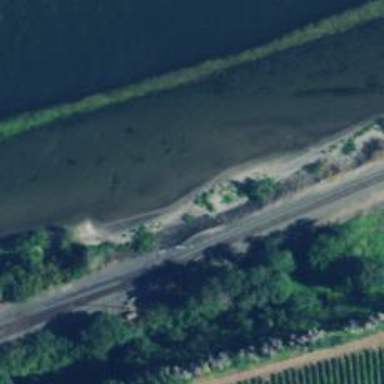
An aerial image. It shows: Railway track.